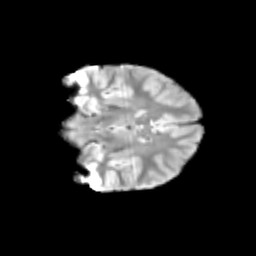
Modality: T2w
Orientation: coronal
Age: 11
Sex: male
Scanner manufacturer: siemens
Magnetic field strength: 3 T
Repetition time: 3.8 s
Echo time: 0.07 s